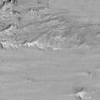
Label: not_dusty